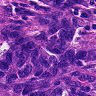
Metastatic tissue present: yes